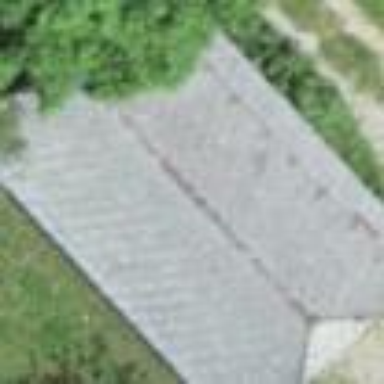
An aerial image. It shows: Barn.